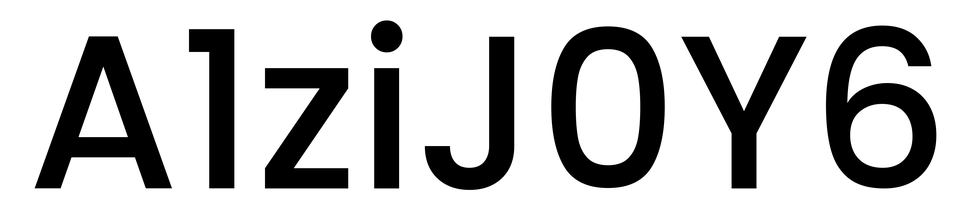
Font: Poppins-Medium